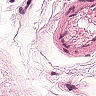
Metastatic tissue present: no